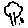
Label: tree